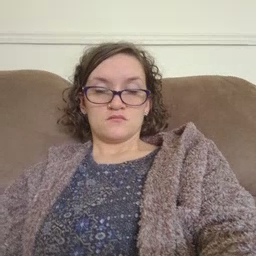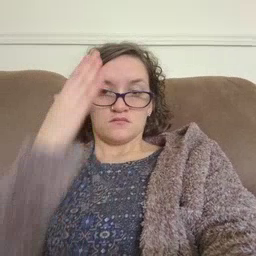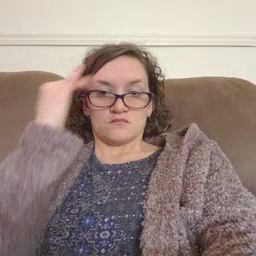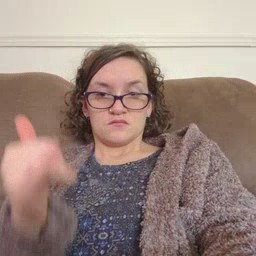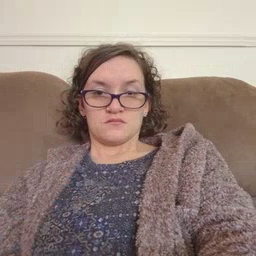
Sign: why